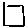
Label: square